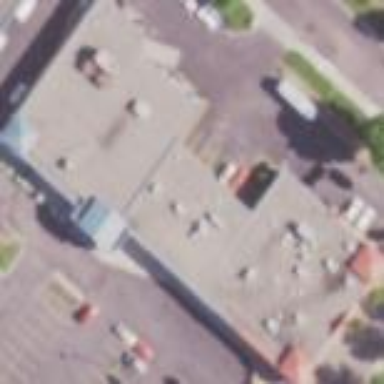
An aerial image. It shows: Retail building.